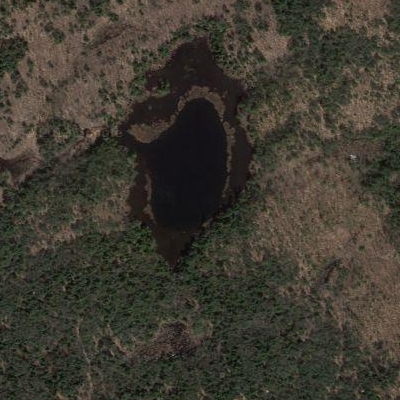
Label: dRiverLake